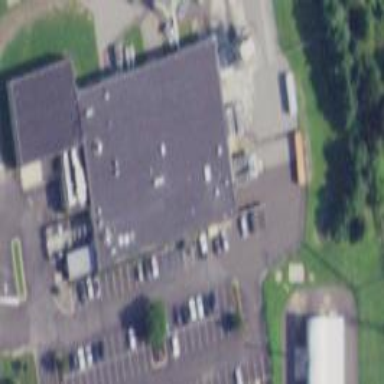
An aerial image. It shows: Commercial building.